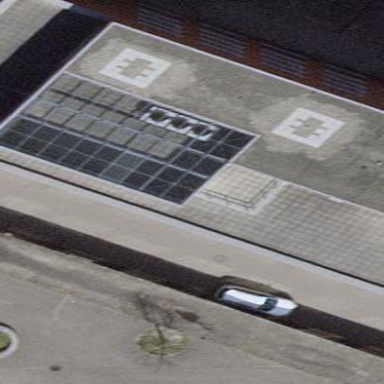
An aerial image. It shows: College building with flat roof.